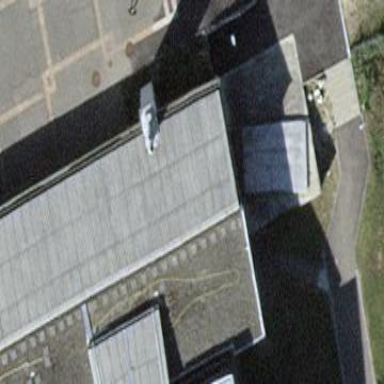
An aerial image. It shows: The skillion roof of the building is silver in color and runs along its orientation.